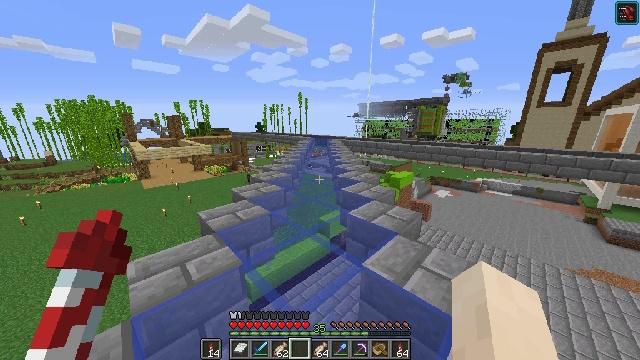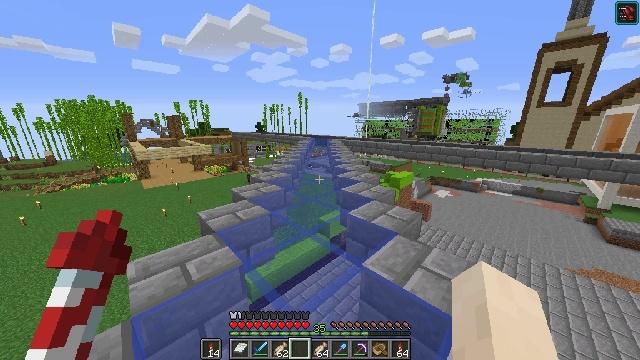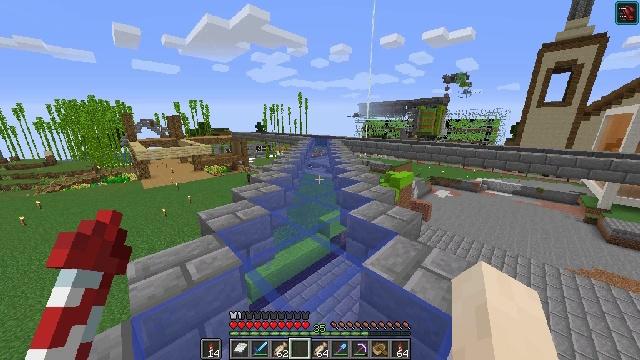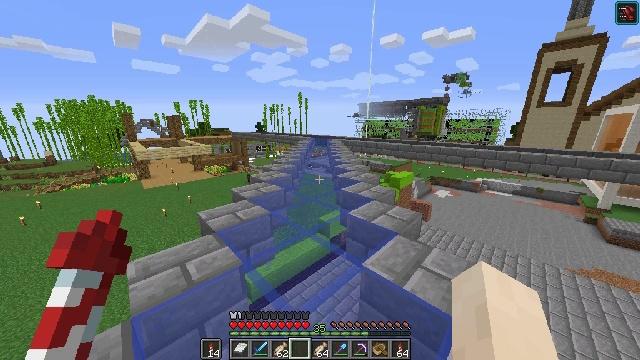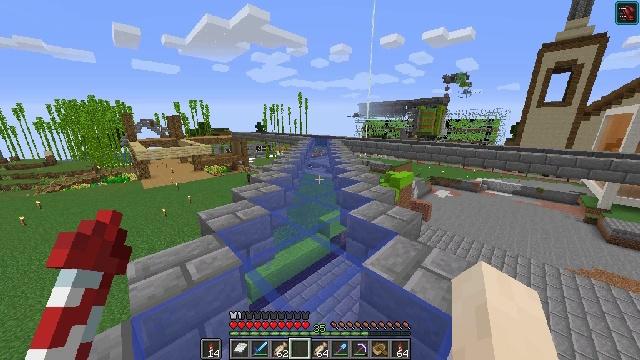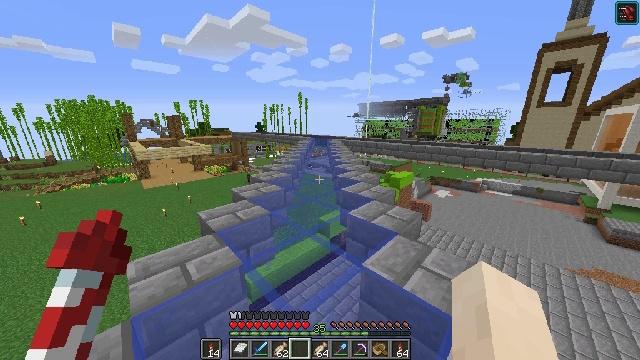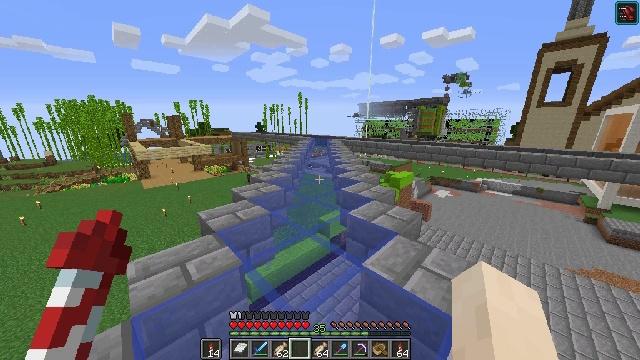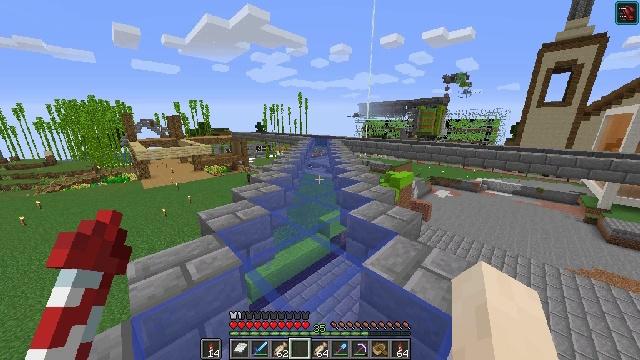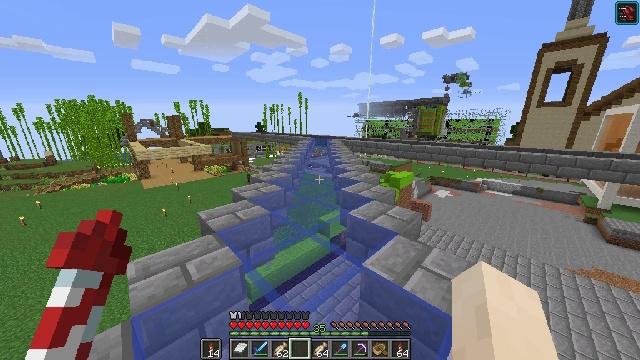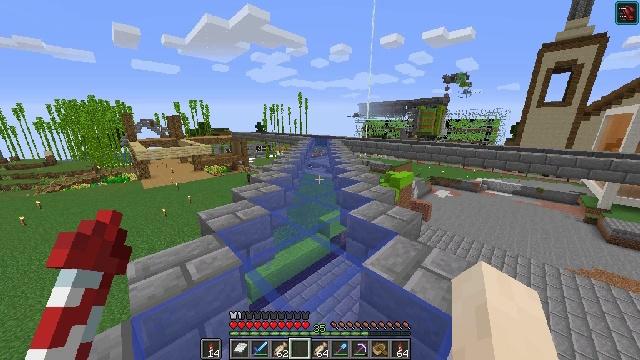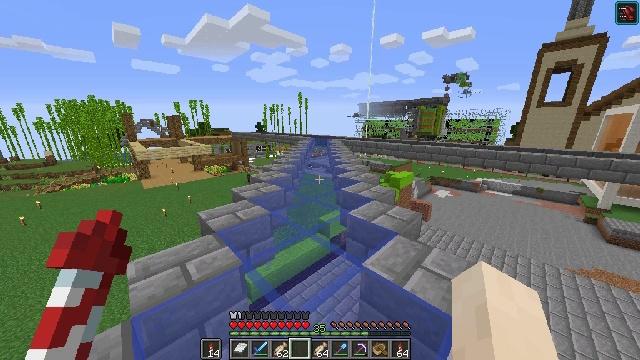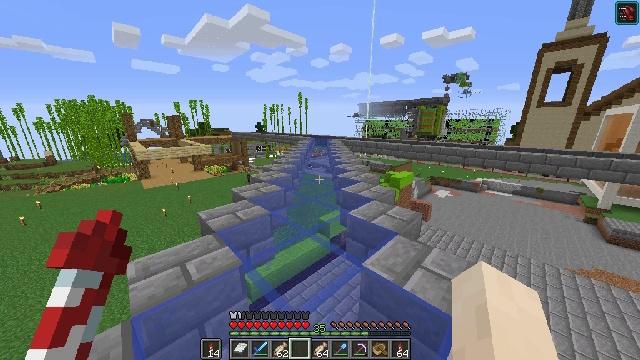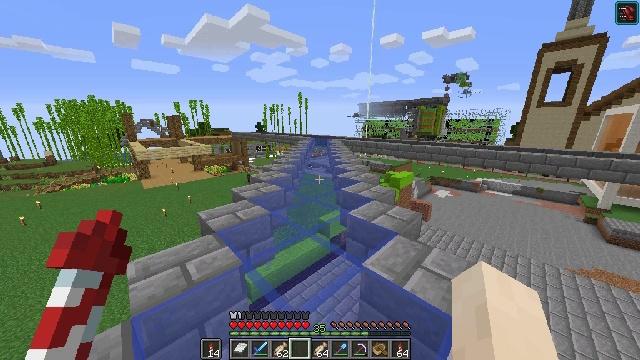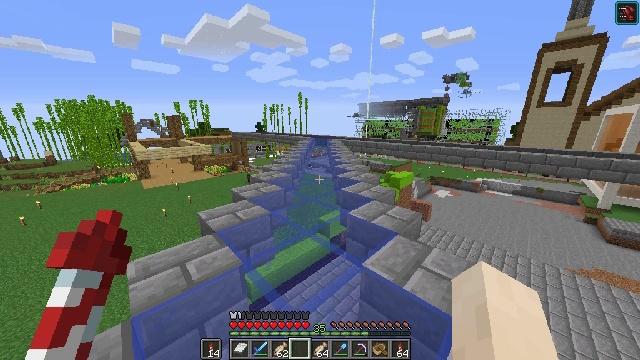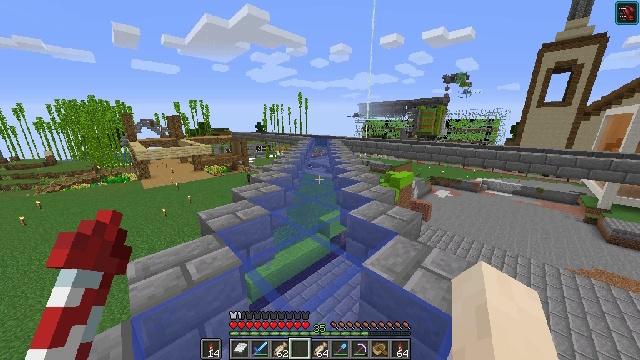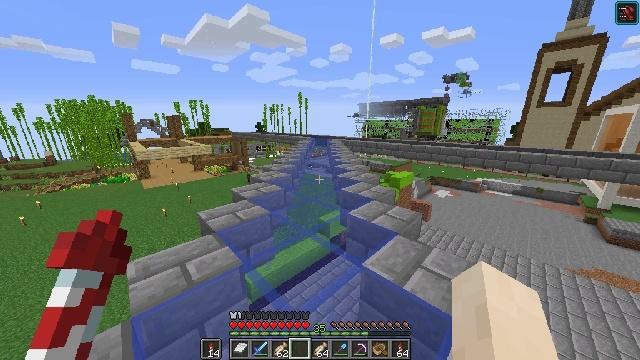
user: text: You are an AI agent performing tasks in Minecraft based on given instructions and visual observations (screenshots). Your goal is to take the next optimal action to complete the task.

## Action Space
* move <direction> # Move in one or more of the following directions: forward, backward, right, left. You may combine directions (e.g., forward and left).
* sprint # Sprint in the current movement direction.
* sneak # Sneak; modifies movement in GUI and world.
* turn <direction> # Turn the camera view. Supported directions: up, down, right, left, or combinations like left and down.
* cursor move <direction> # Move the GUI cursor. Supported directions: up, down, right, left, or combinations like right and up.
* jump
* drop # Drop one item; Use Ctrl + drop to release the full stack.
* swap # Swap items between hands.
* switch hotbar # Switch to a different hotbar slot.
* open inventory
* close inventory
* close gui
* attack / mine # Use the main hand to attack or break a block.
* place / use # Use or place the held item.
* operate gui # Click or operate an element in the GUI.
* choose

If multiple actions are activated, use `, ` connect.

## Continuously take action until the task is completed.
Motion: motion action
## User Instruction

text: Make a map using a crafting table.
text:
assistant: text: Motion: no_op
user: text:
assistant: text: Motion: no_op
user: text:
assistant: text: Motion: no_op
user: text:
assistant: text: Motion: no_op
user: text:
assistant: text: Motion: no_op
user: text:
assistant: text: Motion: no_op
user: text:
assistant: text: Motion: no_op
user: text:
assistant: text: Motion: no_op
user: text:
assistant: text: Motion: no_op
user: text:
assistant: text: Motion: no_op
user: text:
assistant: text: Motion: no_op
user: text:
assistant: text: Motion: no_op
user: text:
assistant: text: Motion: no_op
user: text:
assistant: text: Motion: no_op
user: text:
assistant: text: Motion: no_op
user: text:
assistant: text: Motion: no_op
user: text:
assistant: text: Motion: no_op
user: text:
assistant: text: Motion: no_op
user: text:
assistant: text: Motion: no_op
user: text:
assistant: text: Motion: no_op
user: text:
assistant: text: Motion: no_op
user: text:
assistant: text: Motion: no_op
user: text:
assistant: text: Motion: no_op
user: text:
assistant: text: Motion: no_op
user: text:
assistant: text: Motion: no_op
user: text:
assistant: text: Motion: no_op
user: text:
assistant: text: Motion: no_op
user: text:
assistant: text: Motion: no_op
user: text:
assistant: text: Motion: no_op
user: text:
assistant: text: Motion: no_op